Question: I'm no iOS guru but I know enough to build apps. I know and understand the patterns, UIKit, and Objective-C. I'm now learning Mac Development and this little bit of <URL> has me stumped:
> Take as an example a very simple application in which the values in a text field and a slider are kept synchronized. Consider first an implementation that does not use bindings. 'takeFloatValueFrom:' as shown in Figure 2. (If you do not understand this, you should read .) This example illustrates the dynamism of the Cocoa environment--.
Huh? Wouldn't you need to create outlets? And an IBAction that goes something like
'''
- (IBAction)takeFloatValueFrom:(id)sender {
self.slider.floatValue = [sender floatValue];
self.textField.floatValue = [sender floatValue];
}
'''
Is this something Mac-specific? How do you actually hook up two controls with target-action in a XIB without writing any code and have their values locked?
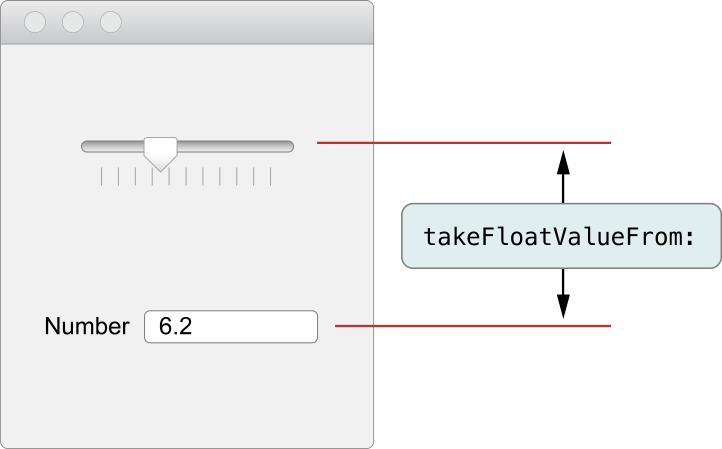
Answer: When you're setting up an interface in Interface Builder, you can specify that it sends a message to another object whenever it changes in some way. What this example is showing is that you can hook these two objects up such that whenever the slider changes, it sends the message 'takeFloatValueFrom:' to the text field, and vice-versa.
<URL> is a method defined on 'NSControl', and both a text field and a slider are subclasses of 'NSControl'.